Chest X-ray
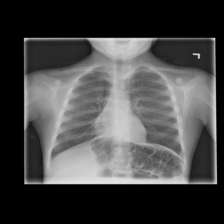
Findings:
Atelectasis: negative
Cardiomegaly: negative
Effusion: negative
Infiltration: negative
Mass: negative
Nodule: negative
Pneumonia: negative
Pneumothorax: negative
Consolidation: negative
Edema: negative
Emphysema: negative
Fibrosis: negative
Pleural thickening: negative
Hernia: negative